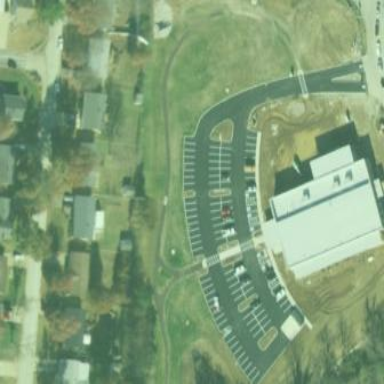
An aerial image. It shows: Parking area.